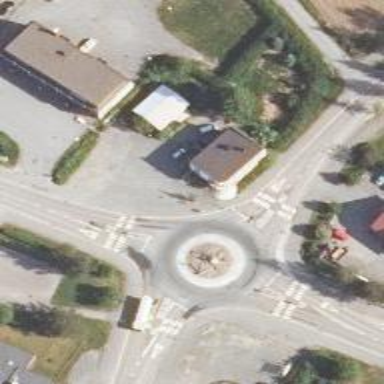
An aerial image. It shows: Secondary road with asphalt surface leading to roundabout.